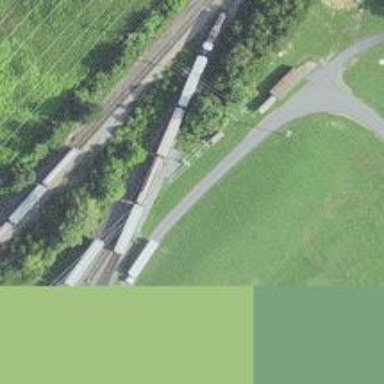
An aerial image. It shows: Railway siding for service.